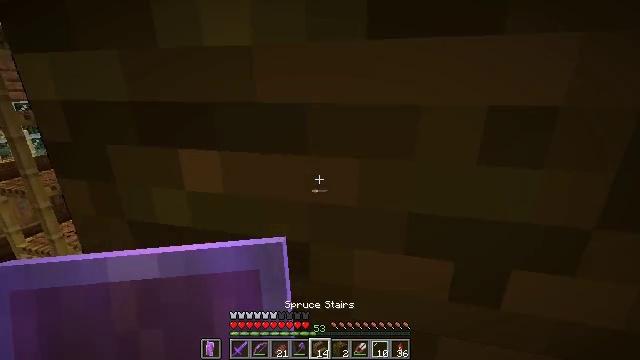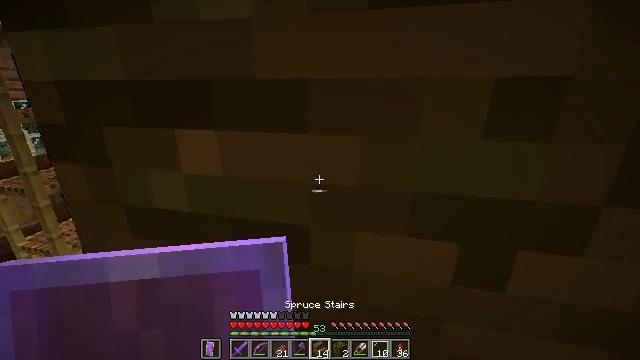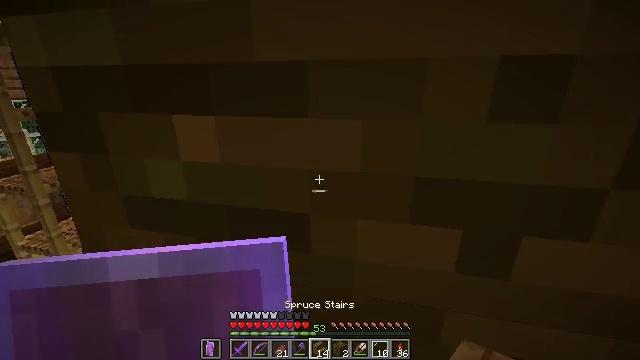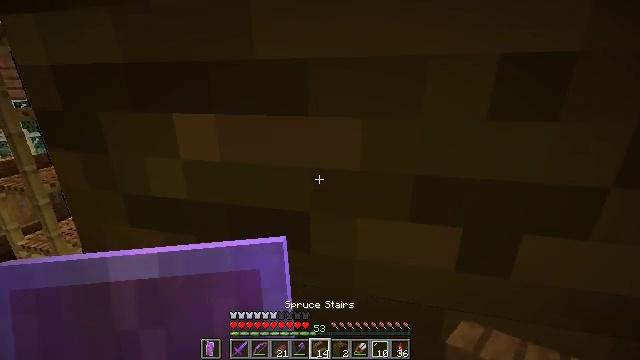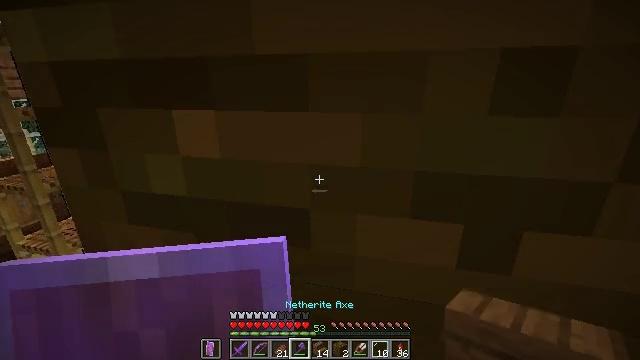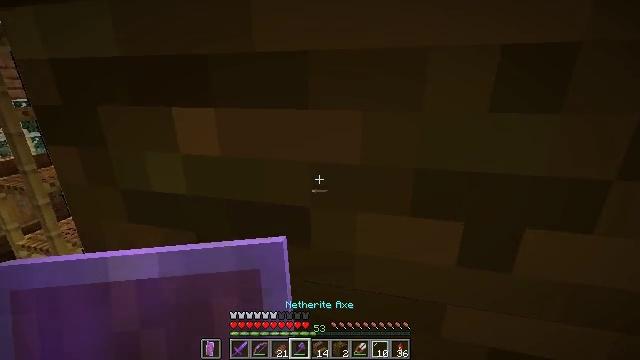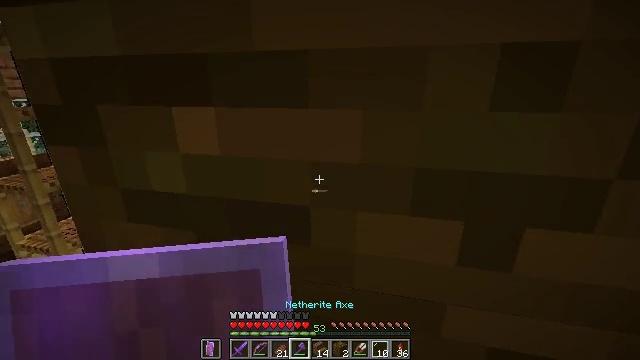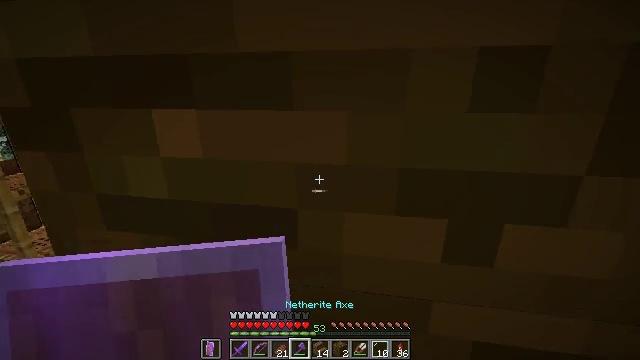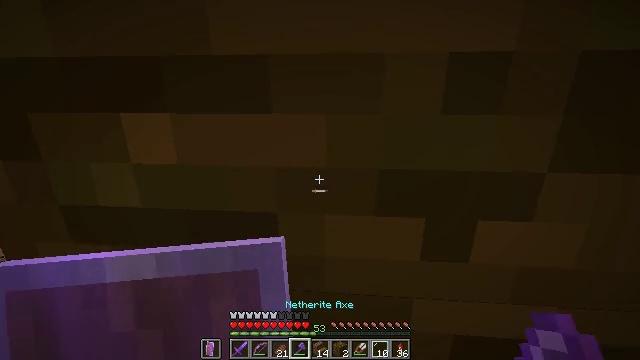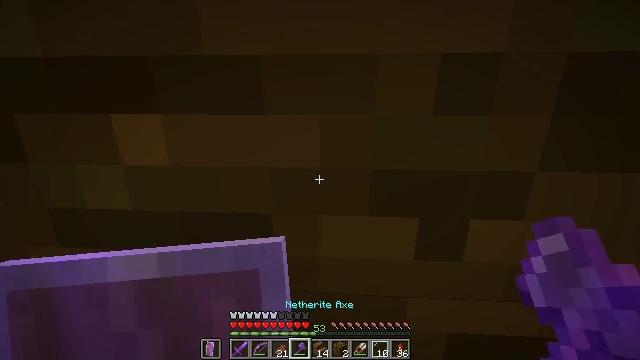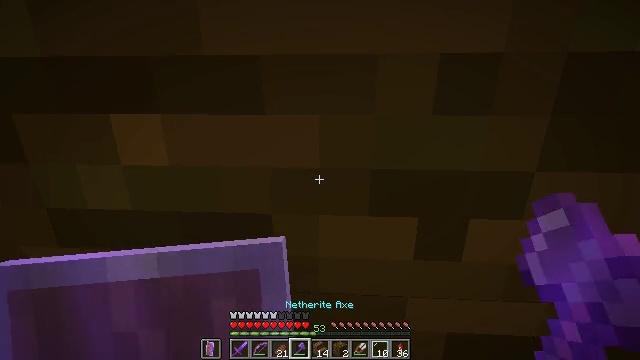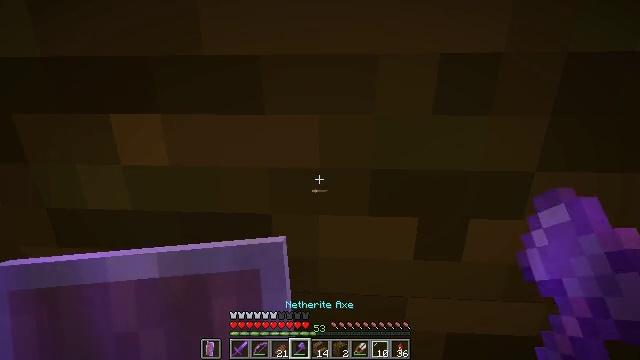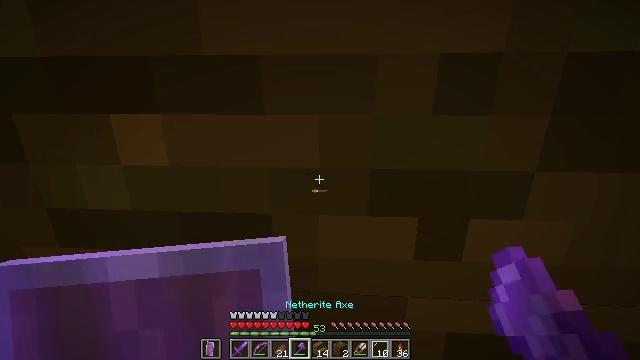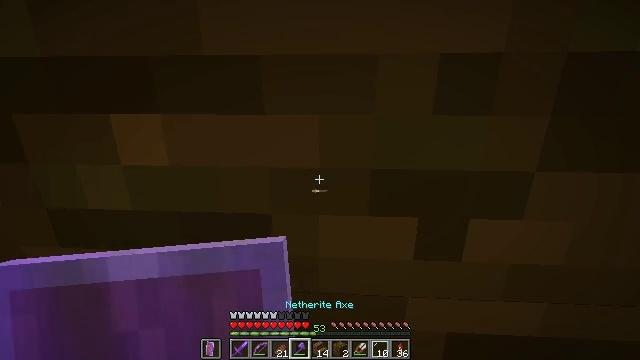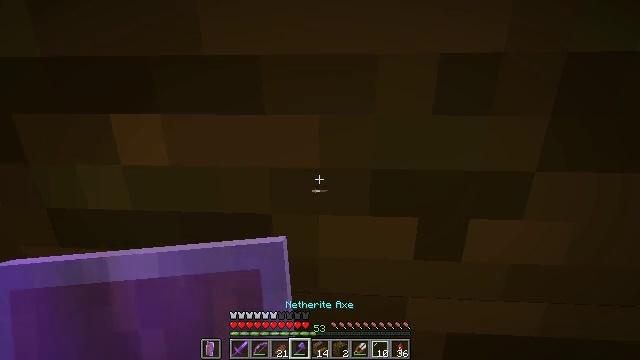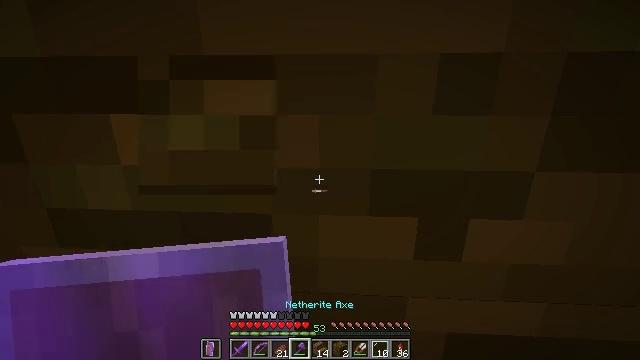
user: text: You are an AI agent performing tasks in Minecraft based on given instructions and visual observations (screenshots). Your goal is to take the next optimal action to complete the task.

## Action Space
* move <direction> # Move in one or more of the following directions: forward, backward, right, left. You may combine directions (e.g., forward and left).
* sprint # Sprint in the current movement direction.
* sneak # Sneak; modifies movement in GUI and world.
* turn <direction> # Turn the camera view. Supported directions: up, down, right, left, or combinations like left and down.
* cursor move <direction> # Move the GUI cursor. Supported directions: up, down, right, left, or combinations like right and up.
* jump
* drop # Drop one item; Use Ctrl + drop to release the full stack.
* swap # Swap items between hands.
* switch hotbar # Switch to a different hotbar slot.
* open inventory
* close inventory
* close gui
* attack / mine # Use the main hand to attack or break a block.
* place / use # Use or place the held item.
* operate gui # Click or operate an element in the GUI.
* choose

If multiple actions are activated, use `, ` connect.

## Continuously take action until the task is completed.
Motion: motion action
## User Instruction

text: mine block jungle wood
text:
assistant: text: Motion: sneak
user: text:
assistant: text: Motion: sneak
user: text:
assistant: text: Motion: sneak
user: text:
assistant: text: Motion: sneak
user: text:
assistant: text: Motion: sneak
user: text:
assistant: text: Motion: sneak
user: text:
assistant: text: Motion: sneak, turn right
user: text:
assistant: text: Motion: sneak, turn right
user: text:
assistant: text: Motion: sneak, turn right
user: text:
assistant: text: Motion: sneak
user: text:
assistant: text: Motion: sneak, attack / mine
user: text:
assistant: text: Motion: sneak, attack / mine
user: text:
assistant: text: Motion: sneak, attack / mine
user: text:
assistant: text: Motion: sneak, attack / mine
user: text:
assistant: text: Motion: sneak, attack / mine
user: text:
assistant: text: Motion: sneak, attack / mine
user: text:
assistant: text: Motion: sneak
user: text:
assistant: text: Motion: sneak
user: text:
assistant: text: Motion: sneak
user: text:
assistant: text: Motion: sneak
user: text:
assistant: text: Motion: sneak
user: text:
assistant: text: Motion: sneak
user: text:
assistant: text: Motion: sneak
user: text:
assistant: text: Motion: sneak, attack / mine
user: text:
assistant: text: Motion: sneak, attack / mine
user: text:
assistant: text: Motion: sneak, attack / mine
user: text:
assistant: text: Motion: sneak
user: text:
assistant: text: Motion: sneak
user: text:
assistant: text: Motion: sneak
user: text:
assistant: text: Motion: sneak